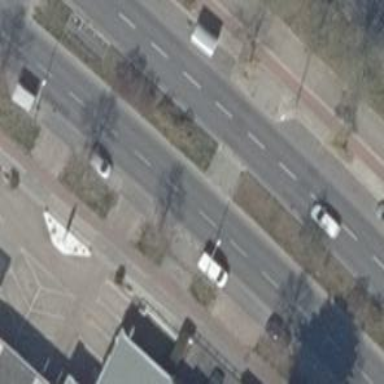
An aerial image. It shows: Footway located on traffic island.